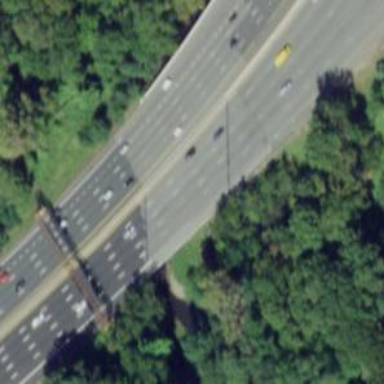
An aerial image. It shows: Urban freeway bridge over motorway.